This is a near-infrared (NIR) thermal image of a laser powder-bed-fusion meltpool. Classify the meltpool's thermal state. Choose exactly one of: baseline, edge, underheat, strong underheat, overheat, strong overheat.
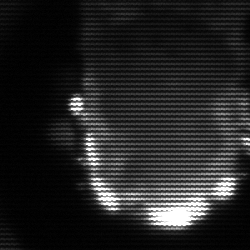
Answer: baseline